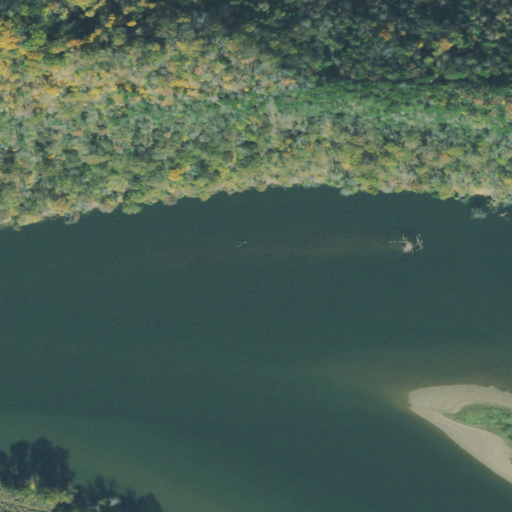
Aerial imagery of island in Tennessee named Cane Island (historical) containing open water, deciduous forest, shrub, evergreen forest, pasture, and grassland